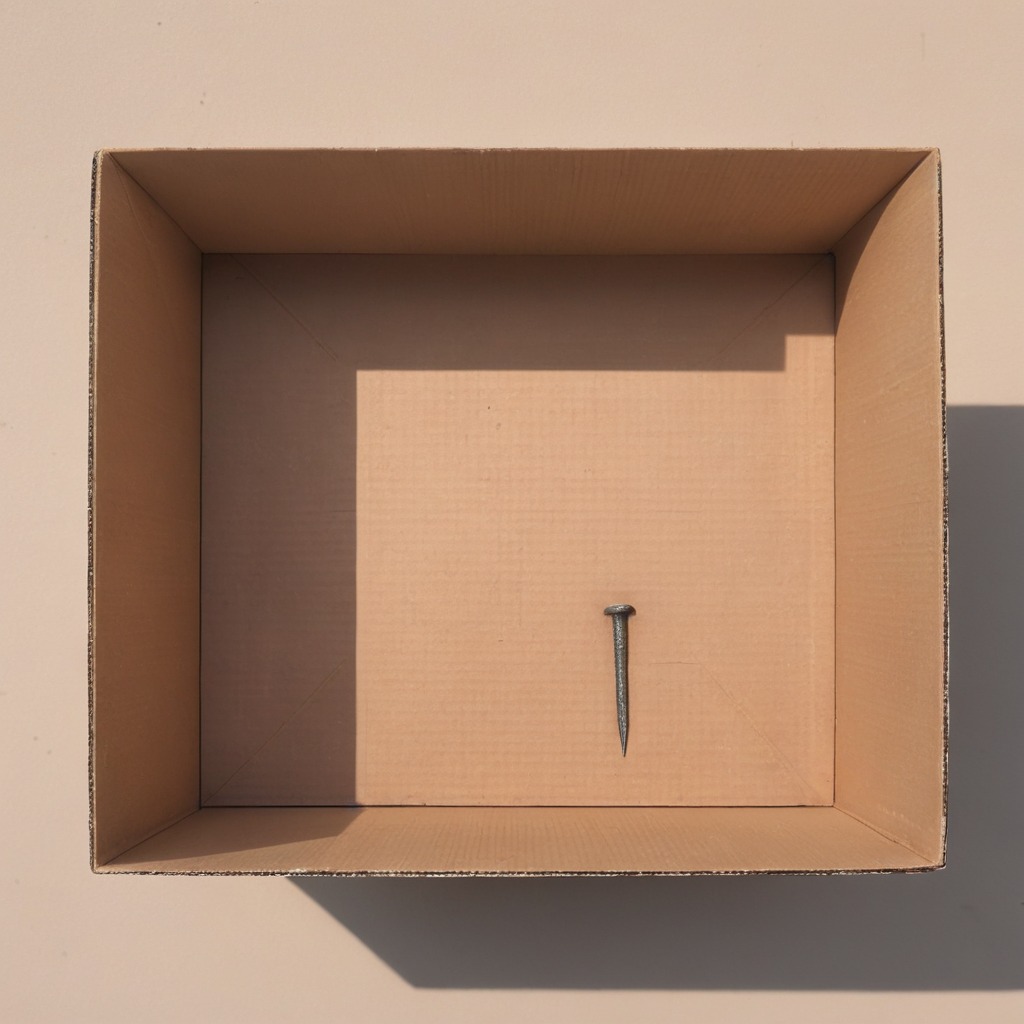
An iron nail is lying on the clean dry cardboard box surface in an outdoor workshop during daytime bright natural light soft shadows slightly creased but